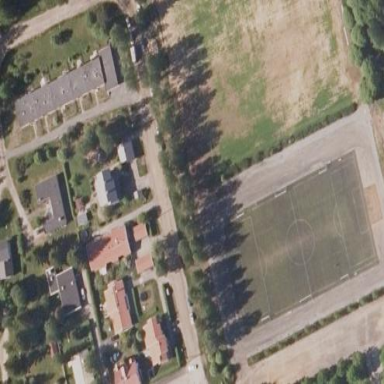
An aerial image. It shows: Artificial turf soccer pitch for leisure sport activities.